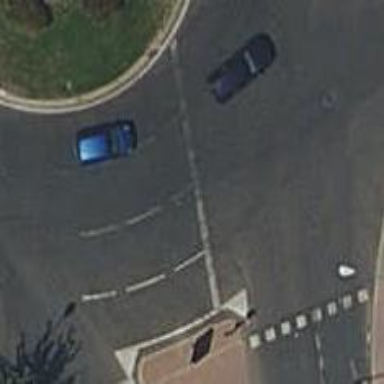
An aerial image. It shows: Road with traffic signals controlling the flow of traffic.